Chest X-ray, PA view. Patient: 19 years old, sex M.
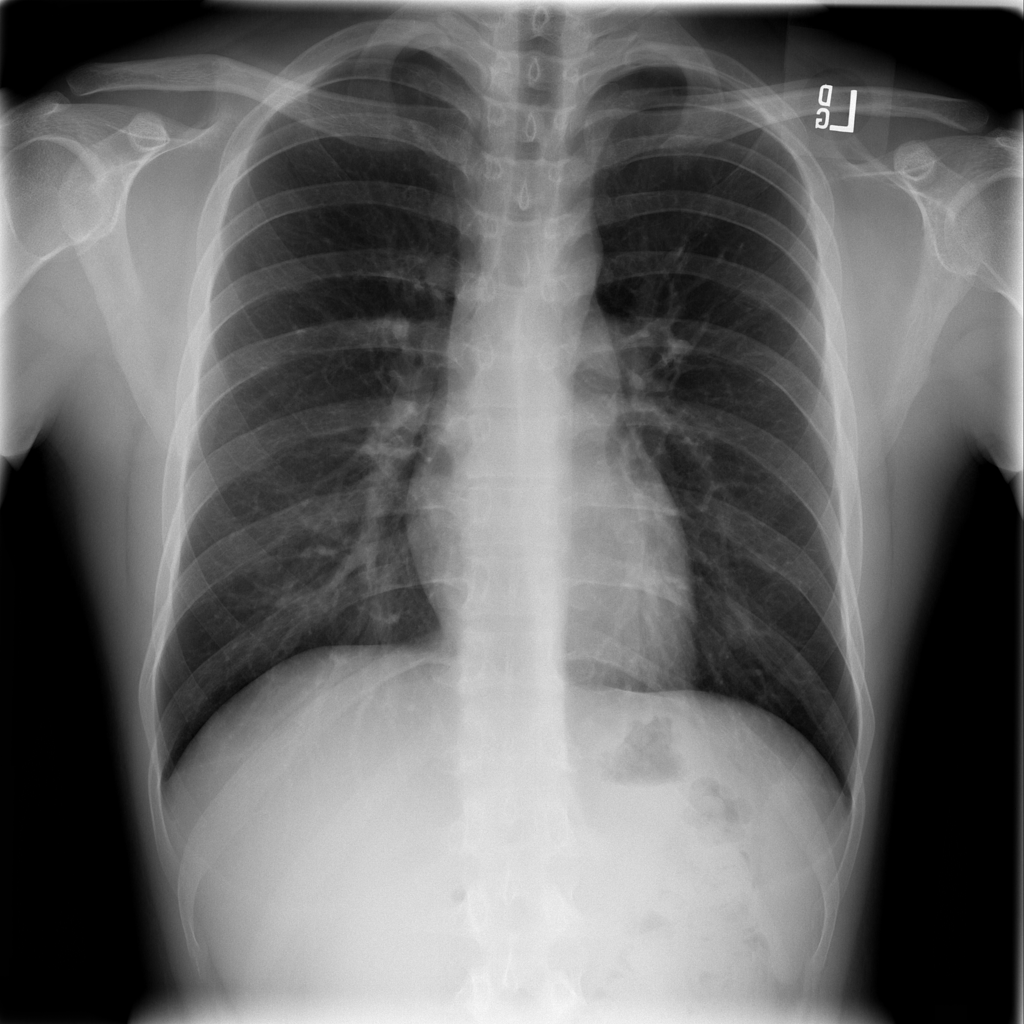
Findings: No Finding